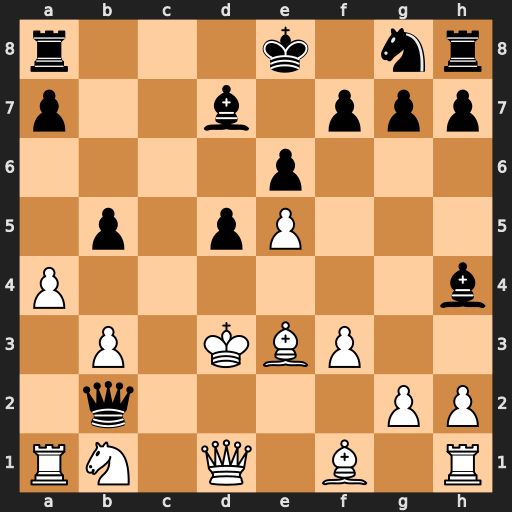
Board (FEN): r3k1nr/p2b1ppp/4p3/1p1pP3/P6b/1P1KBP2/1q4PP/RN1Q1B1R
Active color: w
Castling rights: kq
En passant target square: -
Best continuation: Bd4 Qxa1 Bxa1